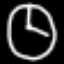
Label: clock